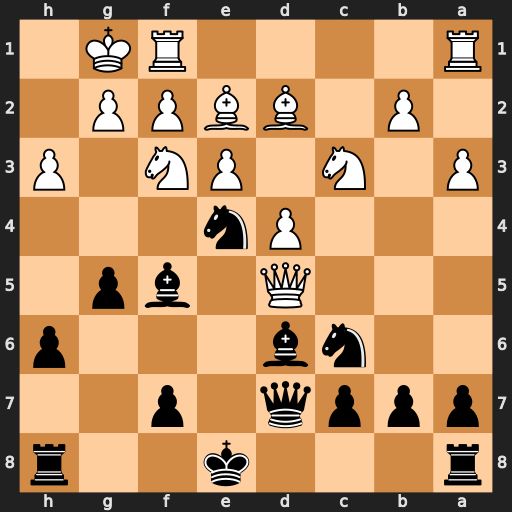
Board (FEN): r3k2r/pppq1p2/2nb3p/3Q1bp1/3Pn3/P1N1PN1P/1P1BBPP1/R4RK1
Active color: b
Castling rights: kq
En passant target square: -
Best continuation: Nxc3 Bxc3 Bh2+ Nxh2 Qxd5